Aerial crown-view tile of a tropical tree (Barro Colorado Island, Panama), acquired 20250818:
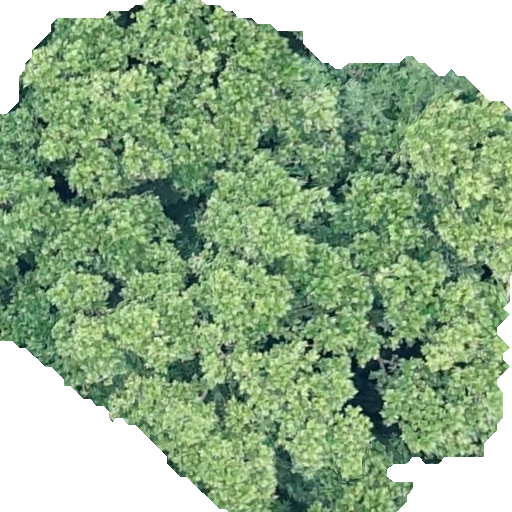
Species: Anacardium excelsum
GBIF accepted scientific name: Anacardium excelsum
Crown area: 317.89 m²